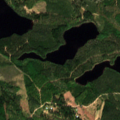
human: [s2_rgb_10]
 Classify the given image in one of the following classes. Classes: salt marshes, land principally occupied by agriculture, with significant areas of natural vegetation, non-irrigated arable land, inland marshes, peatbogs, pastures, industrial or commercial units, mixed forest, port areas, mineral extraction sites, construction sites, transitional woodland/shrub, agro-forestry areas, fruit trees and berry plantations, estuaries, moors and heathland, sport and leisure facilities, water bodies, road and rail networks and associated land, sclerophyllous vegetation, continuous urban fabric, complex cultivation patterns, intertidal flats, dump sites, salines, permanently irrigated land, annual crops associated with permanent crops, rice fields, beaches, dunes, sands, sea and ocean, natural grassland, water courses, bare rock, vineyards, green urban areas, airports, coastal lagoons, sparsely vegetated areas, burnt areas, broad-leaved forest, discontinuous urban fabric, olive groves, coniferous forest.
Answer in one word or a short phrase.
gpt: coniferous forest, mixed forest, water bodies